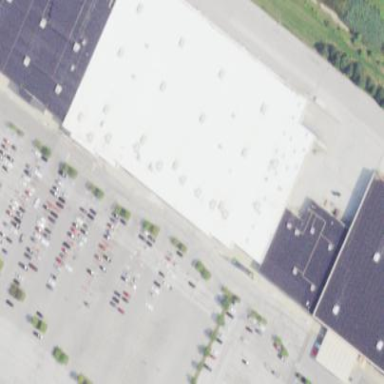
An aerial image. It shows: Retail building that houses department store.